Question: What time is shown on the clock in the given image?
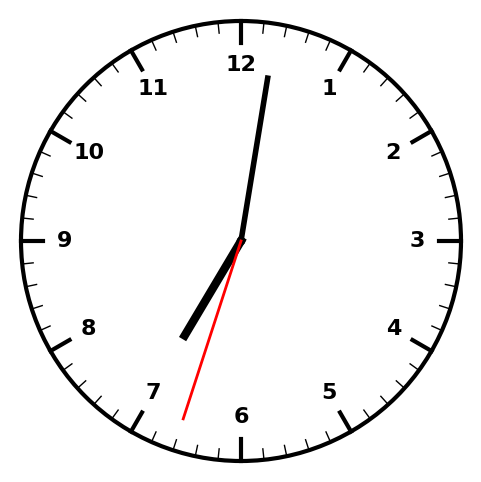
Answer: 07:01:33